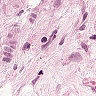
Metastatic tissue present: yes